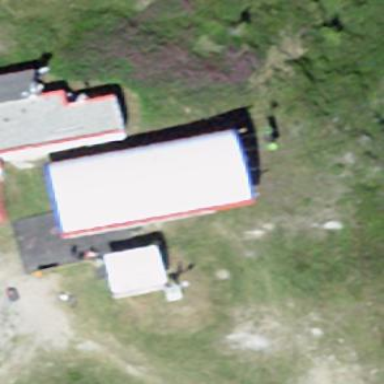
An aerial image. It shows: View of roof of building.